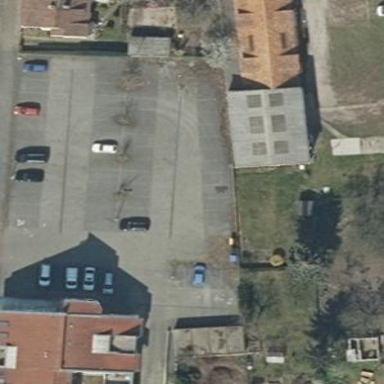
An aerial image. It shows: Parking area with surface.